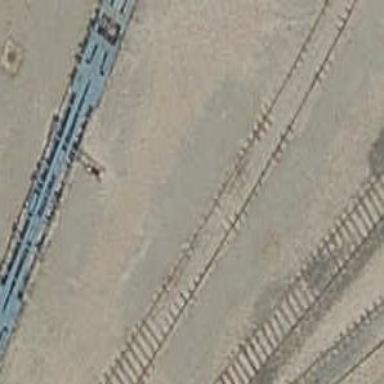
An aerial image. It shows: Electrified rail siding with contact line.